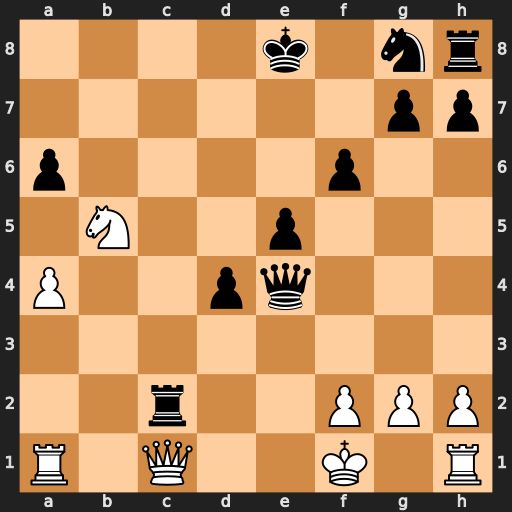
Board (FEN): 4k1nr/6pp/p4p2/1N2p3/P2pq3/8/2r2PPP/R1Q2K1R
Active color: w
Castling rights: k
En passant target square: -
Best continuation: Nd6+ Ke7 Nxe4 Rxc1+ Rxc1